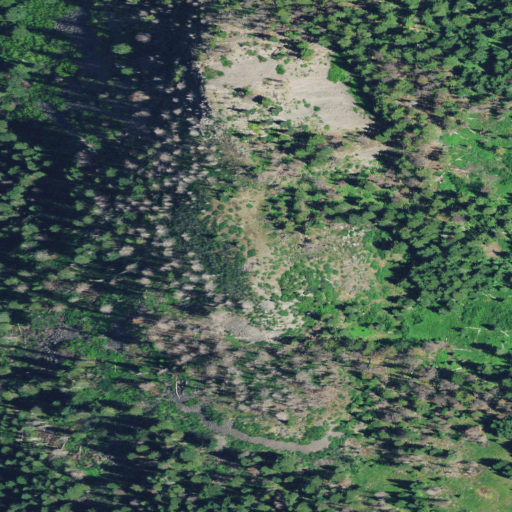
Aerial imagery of mountain in Oregon named Olallie Mountain containing evergreen forest, shrub, grassland, and open development